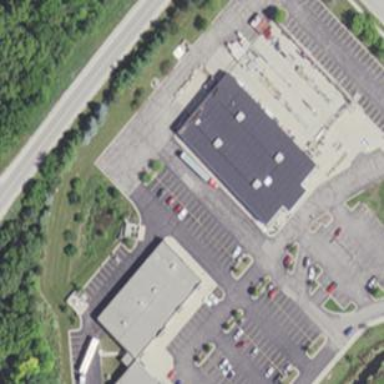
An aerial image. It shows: Country store in retail building.